Field crop: tomato
Growth stage: 2
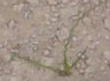
Species: cyperus